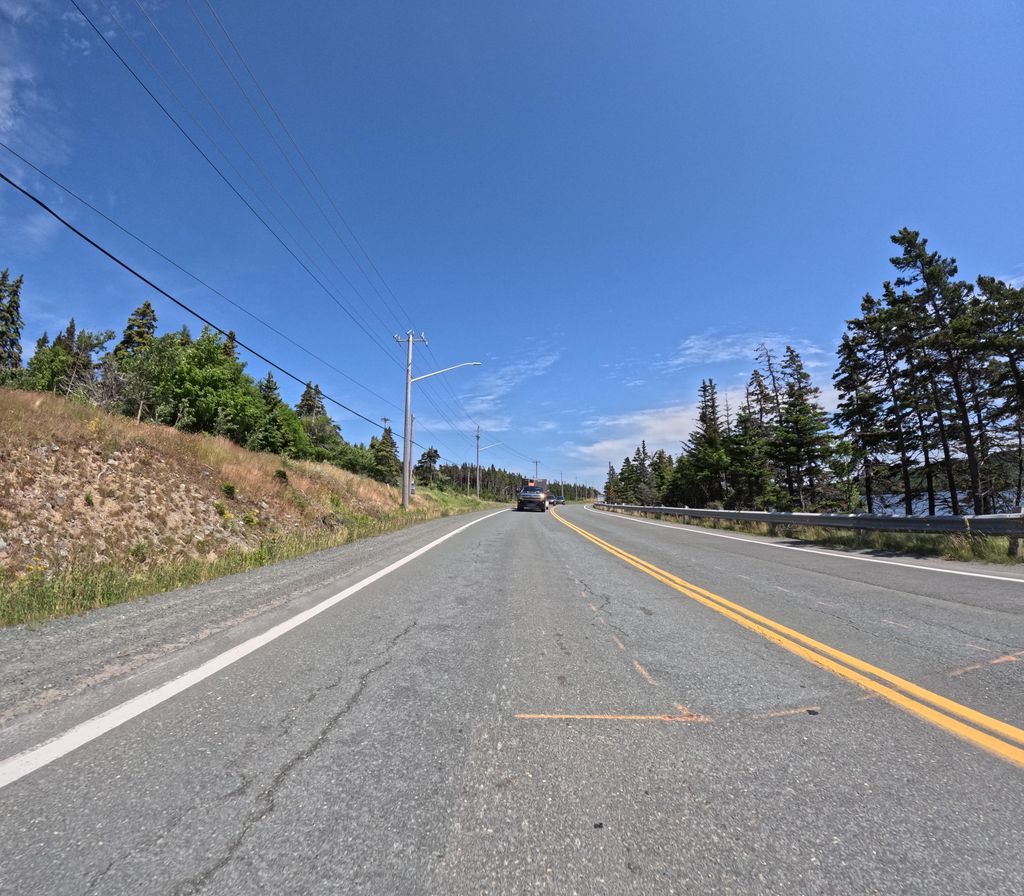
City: st_johns